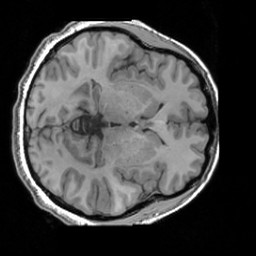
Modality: T1w
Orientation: axial
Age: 34
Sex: female
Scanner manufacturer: siemens
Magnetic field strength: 3 T
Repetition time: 1.63 s
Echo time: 0.00311 s